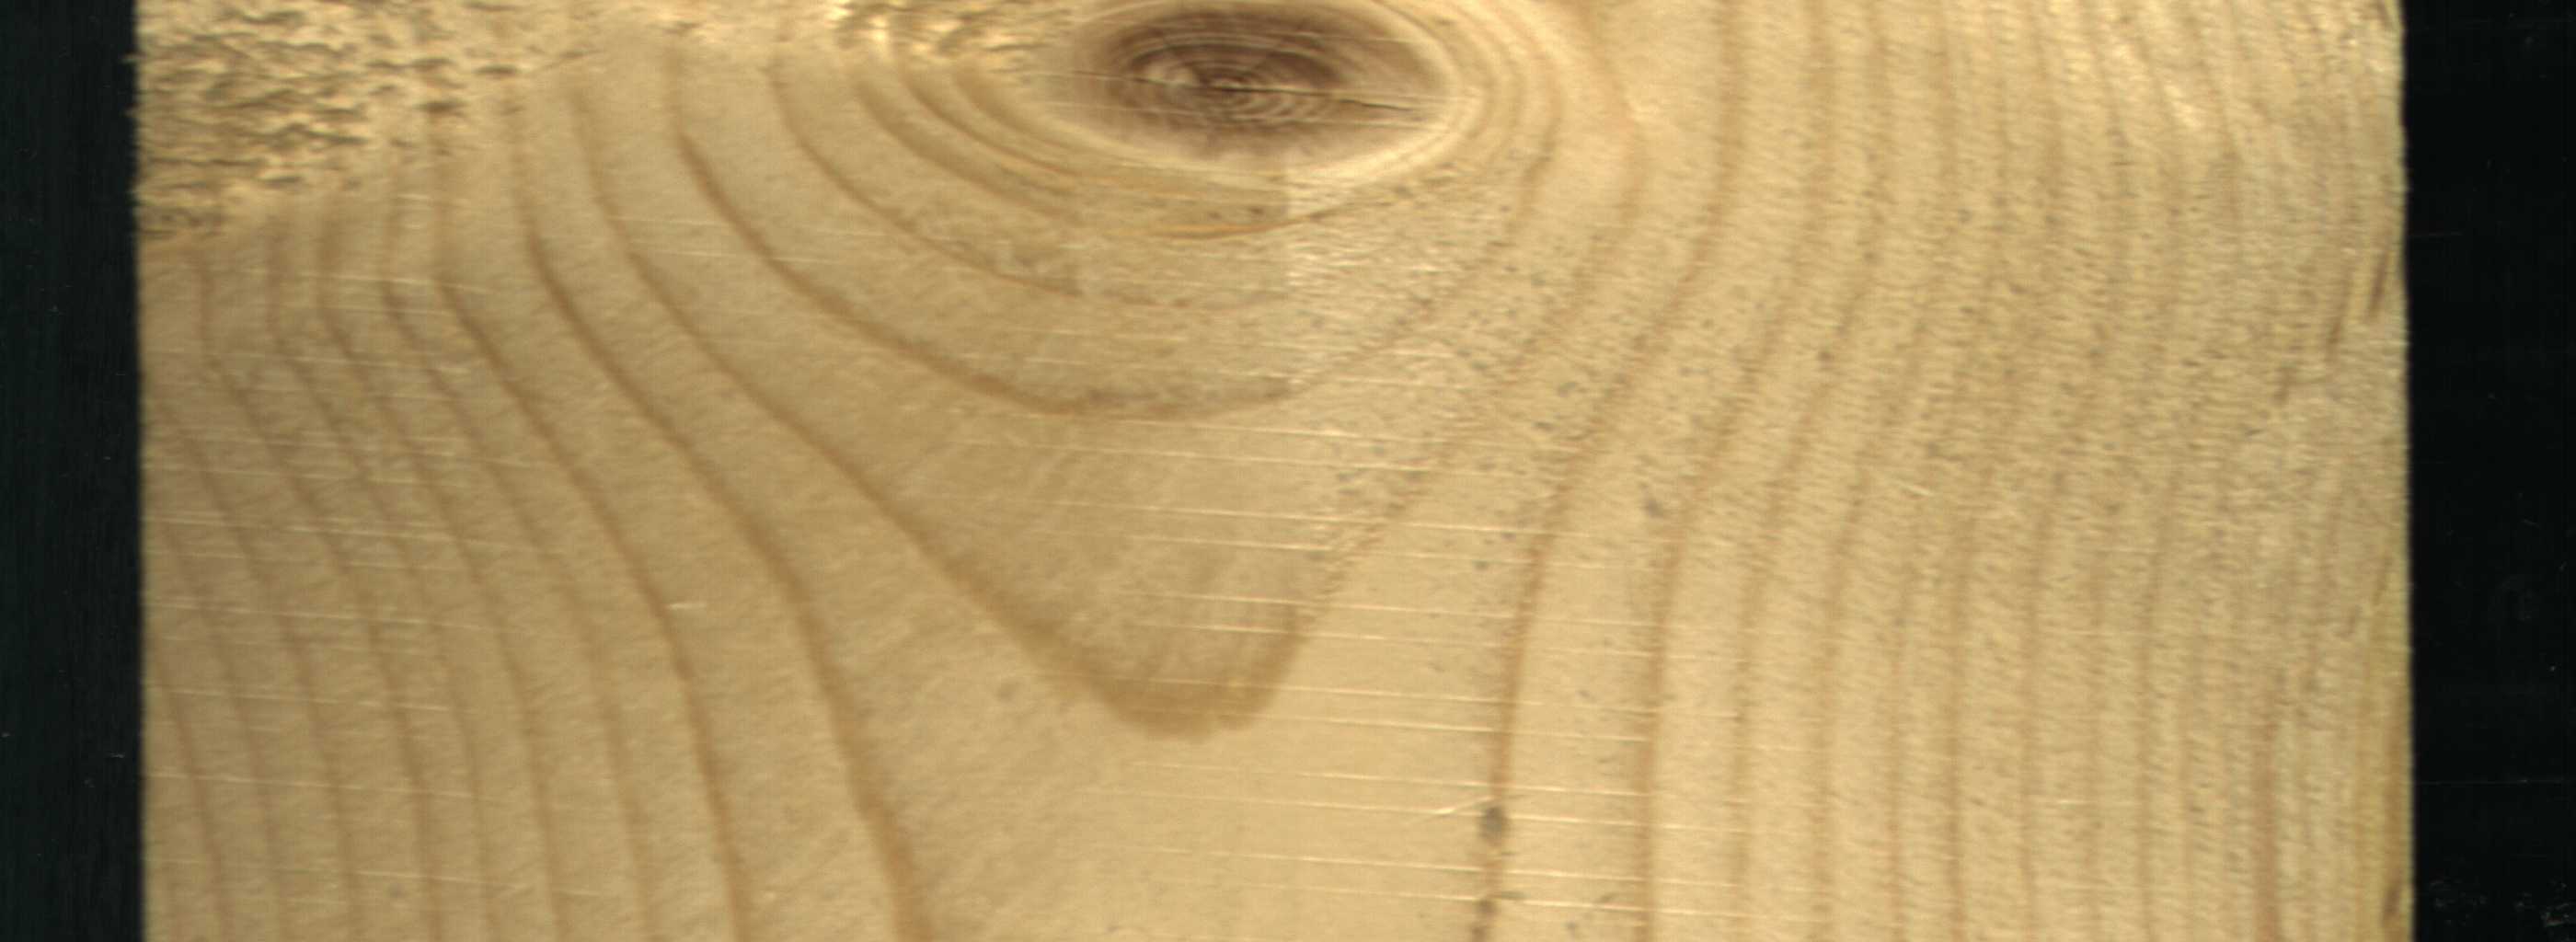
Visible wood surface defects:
knot_with_crack